Question: I am getting a "Specified cast is not valid" valid when doing only a release build from MSBuild 4.0. I tested this out in using a release build from Visual Studio 2012 and didn't get this issue. I also tested this out using a debug build from MSBuild 4.0 and didn't get this issue.
Exception:
Code
'''
public abstract class CachedSessionBase : ISessionObject
{
protected Dictionary<MethodBase, Object> _getAndSetCache = new Dictionary<MethodBase, object>();
protected TResult SetAndGet<TResult>(ObjectFactory factory, Func<TResult> func)
{
StackTrace stackTrace = new StackTrace();
var methodBase = stackTrace.GetFrame(1).GetMethod();
if (!_getAndSetCache.ContainsKey(methodBase))
{
_getAndSetCache[methodBase] = func.Invoke();
}
return (TResult)_getAndSetCache[methodBase];
}
'''
The error is being thrown on this line
'''
return (TResult)_getAndSetCache[methodBase];
'''
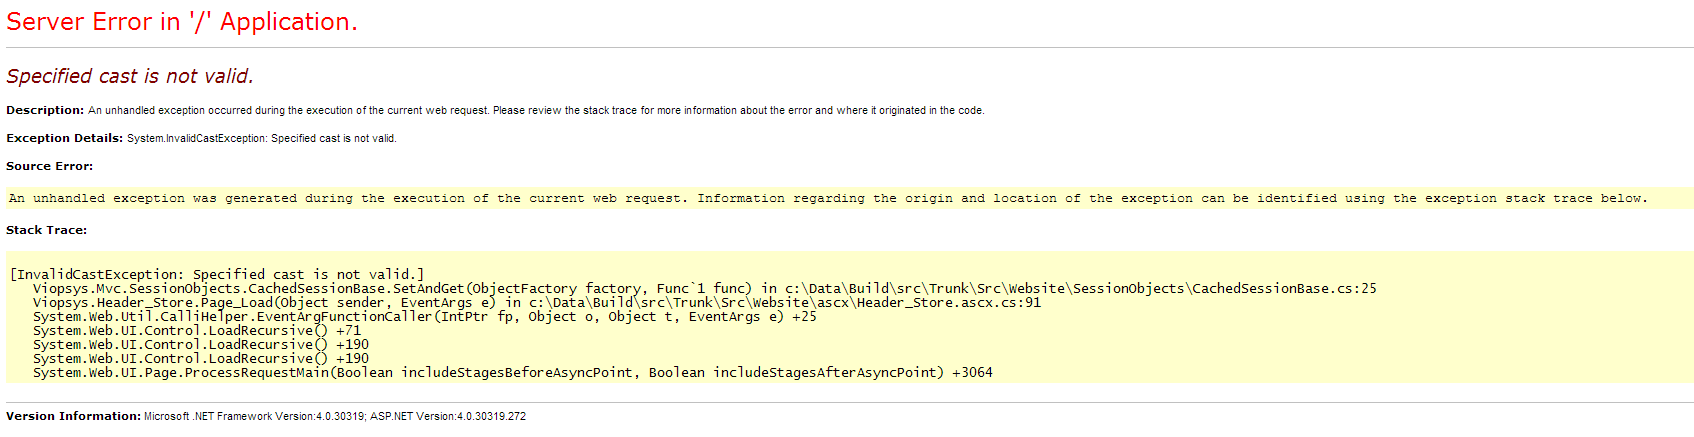
Answer: It is likely that the call stack is different than what you are expecting it to be. Your method may be getting inlined, then 'GetFrame(1)' is retrieving the caller's caller. When the value is retrieved from the dictionary, it is of a different type because it is for a different method.
You could try adding the attribute '[MethodImpl(MethodImplOptions.NoInlining]' to 'SetAndGet' to prevent the inlining optimization for the method.